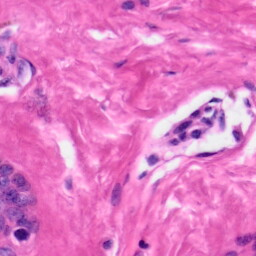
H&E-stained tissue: Skin